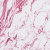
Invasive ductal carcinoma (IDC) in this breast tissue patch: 0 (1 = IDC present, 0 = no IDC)